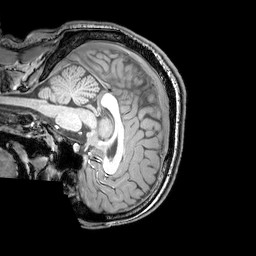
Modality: T1w
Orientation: sagittal
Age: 24
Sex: male
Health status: healthy
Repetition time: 0.081 s
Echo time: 0.037 s